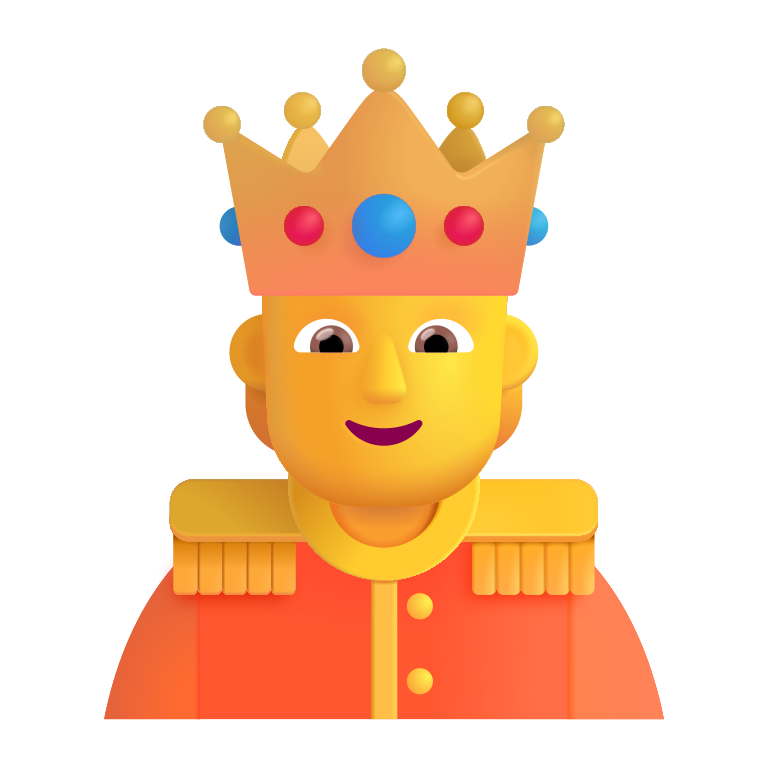
person with crown color default